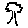
Label: tree